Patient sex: M
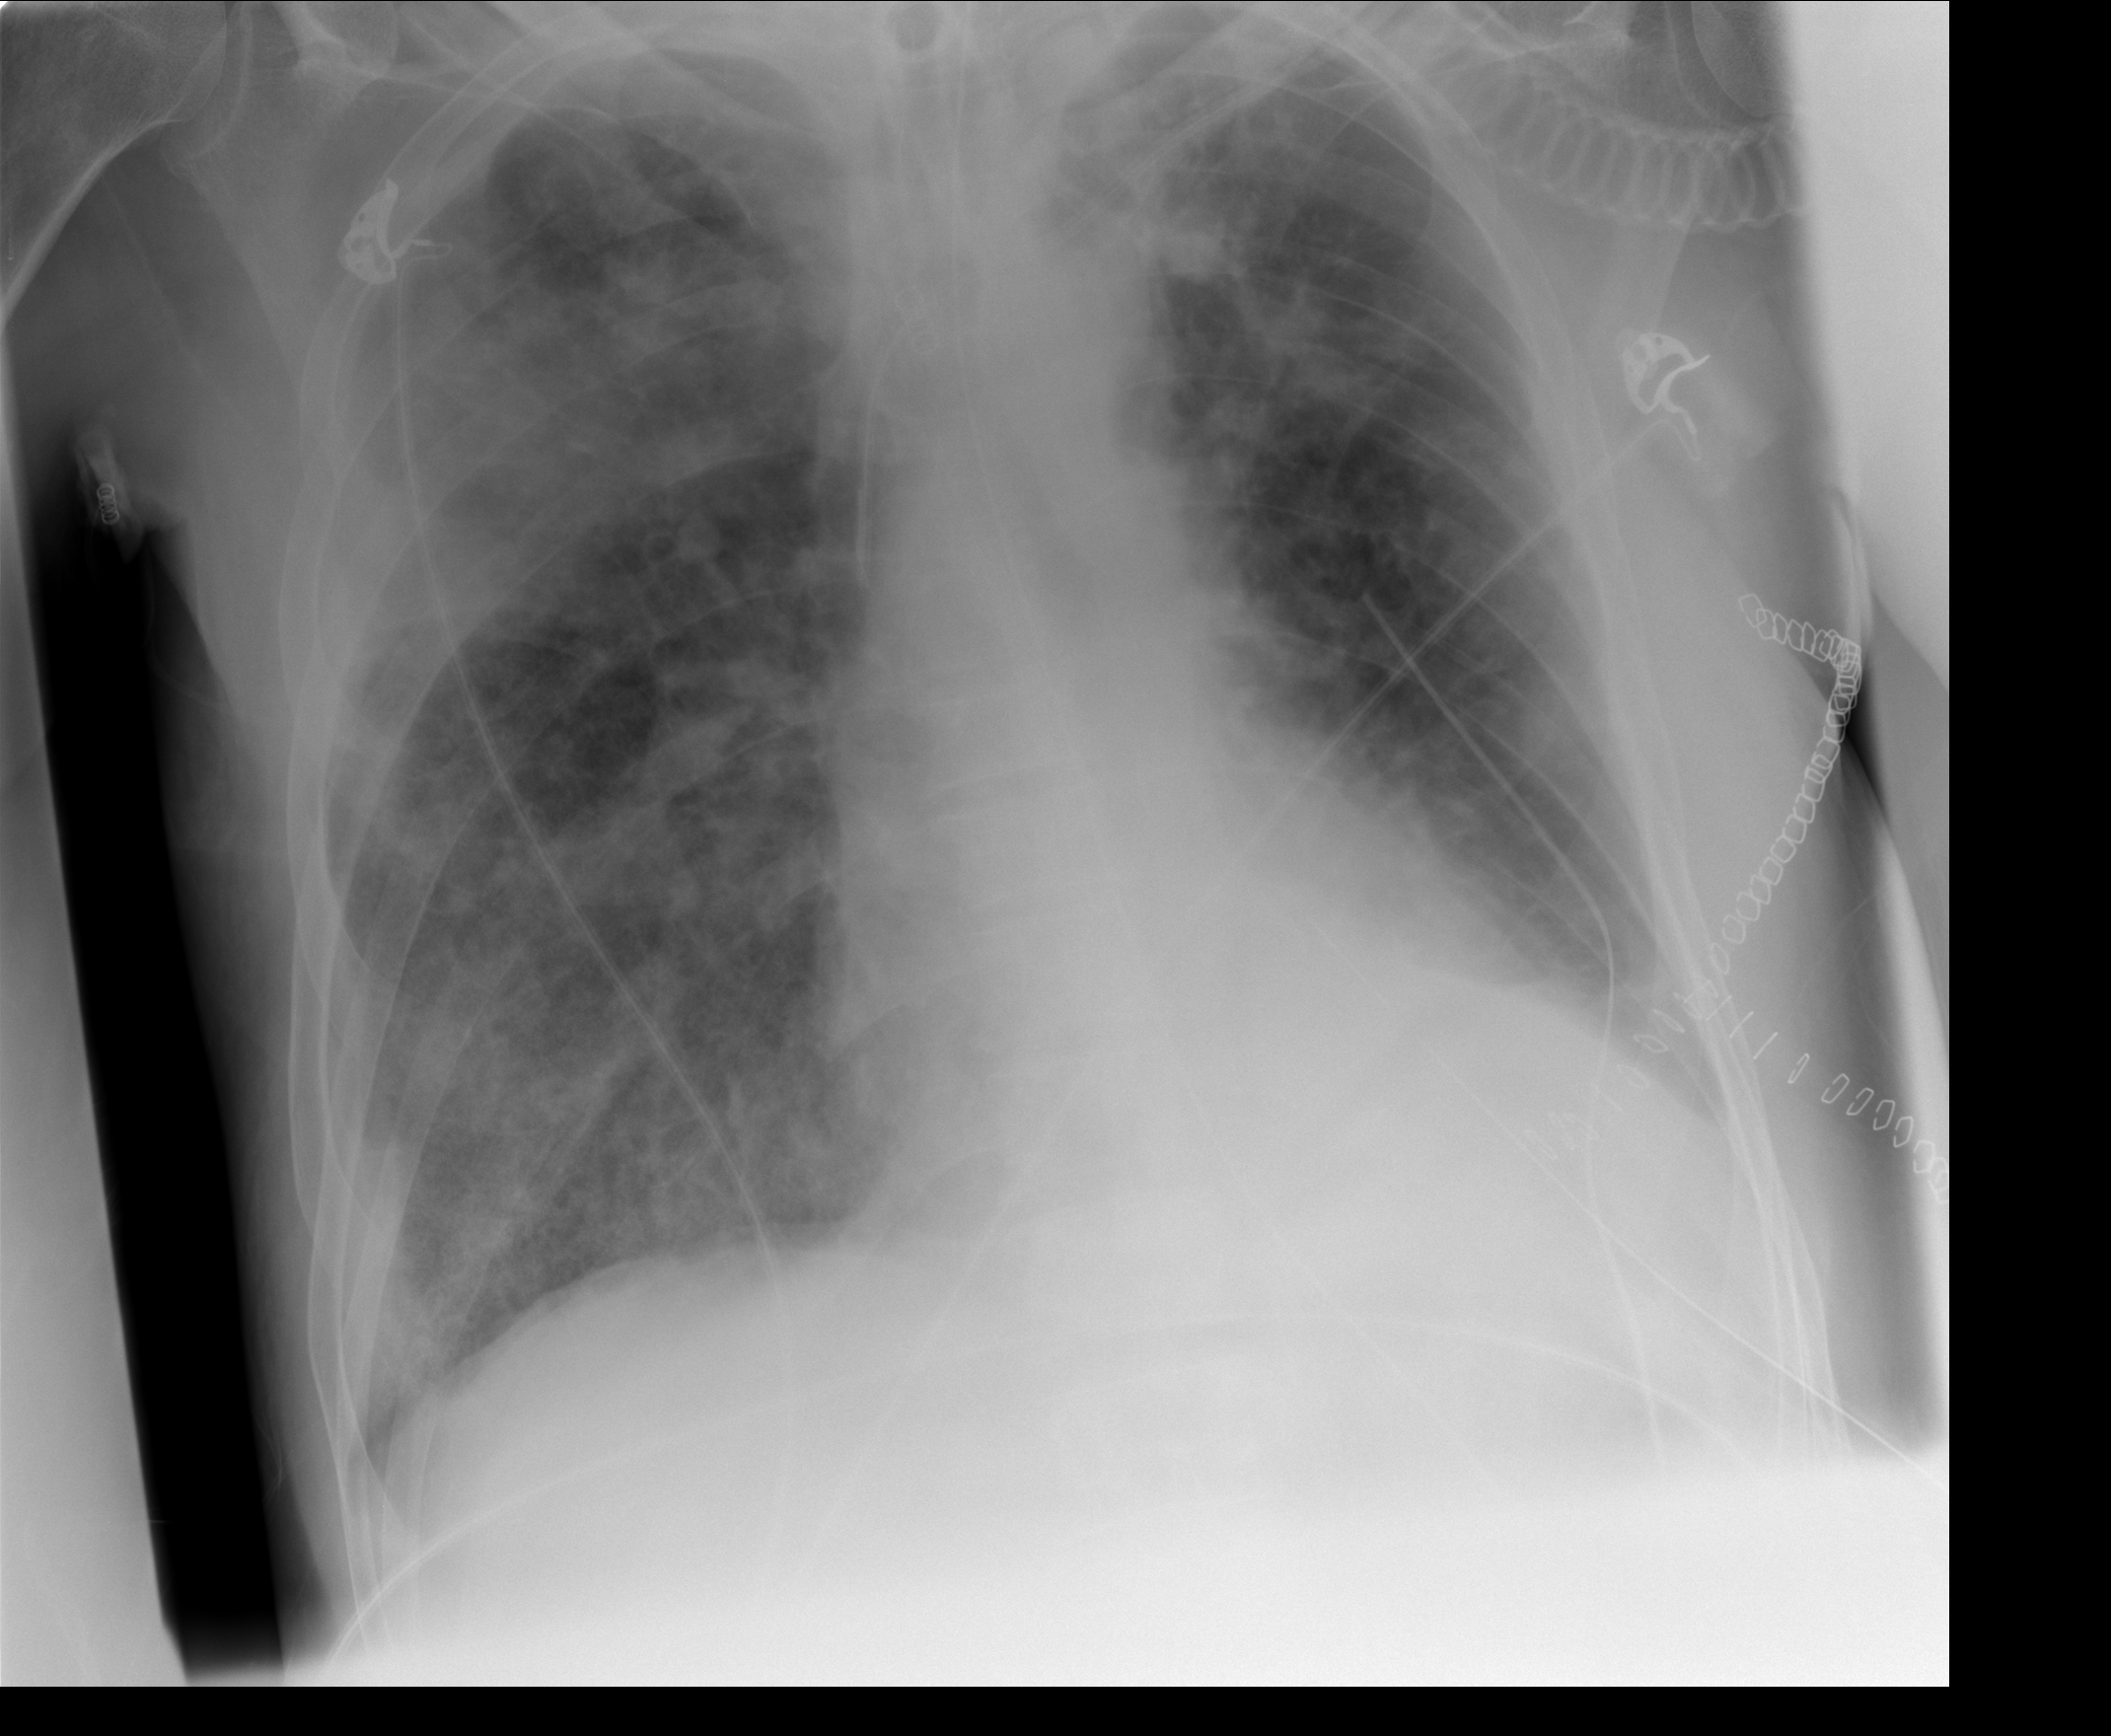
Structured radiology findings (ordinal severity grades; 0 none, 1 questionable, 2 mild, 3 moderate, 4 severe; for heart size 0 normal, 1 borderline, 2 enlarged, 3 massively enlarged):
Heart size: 0
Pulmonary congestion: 2
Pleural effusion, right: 2
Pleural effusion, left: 2
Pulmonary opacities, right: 3
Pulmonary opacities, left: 2
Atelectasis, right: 2
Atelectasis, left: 2